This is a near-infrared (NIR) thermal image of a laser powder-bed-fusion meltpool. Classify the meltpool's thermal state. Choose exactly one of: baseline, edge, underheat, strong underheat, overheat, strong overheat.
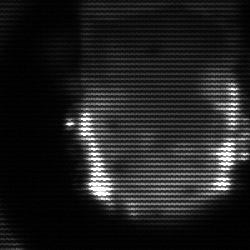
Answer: baseline